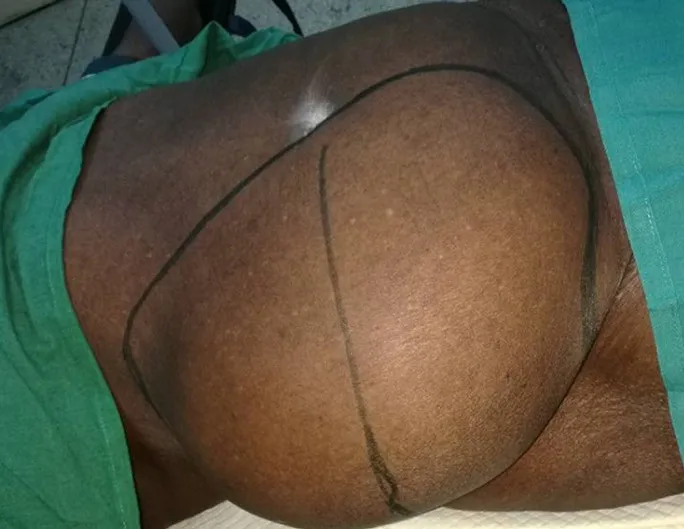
giant intraparietal inguinal hernia (lateral view).
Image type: medical_photograph (other_medical_photograph)